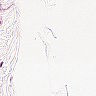
Metastatic tissue present: no